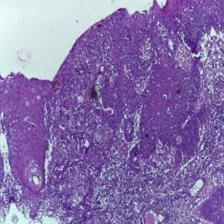
Diagnosis: OSCC